Question: I need to add Firebase Analytics pod into my xcode project. I added the line:
pod 'Firebase/Analytics', '6.13.0'
and called "pod install" in the terminal, but it installed some other libraries:

How can I install this pod without installing all these libraries, or at least remove some of them?
If I must install all these pods - can I initiate firebase analytics only?
Thanks!!
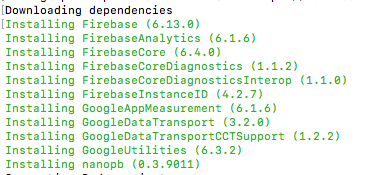
Answer: At a quick scan, these are all libraries that the Firebase Analytics SDK depends on for its operation. For example, the Analytics SDK uses the 'GoogleDataTransport' and 'GoogleDataTransportCCTSupport' libraries to help encode the data and send it to the server.
There is no way to use the Firebase Analytics SDK without those libraries.